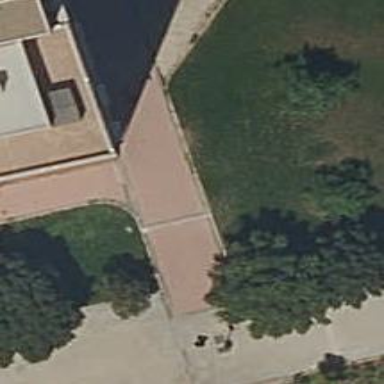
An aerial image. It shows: Pedestrian road.